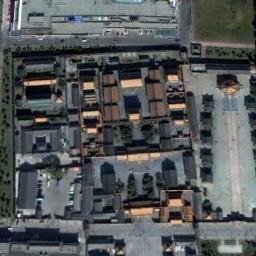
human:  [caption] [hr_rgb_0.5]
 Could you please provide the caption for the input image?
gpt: The palace is on the open place next to some buildings .

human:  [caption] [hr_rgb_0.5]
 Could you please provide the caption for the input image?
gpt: Many buildings of different shapes are in the palace .

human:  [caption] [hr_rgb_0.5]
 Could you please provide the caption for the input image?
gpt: The roofs of palaces are all red .

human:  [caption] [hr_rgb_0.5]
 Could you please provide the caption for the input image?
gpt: The palace has a tower and some palaces of different sizes and colors .

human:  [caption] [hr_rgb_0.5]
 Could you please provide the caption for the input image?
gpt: There are black buildings and brown buildings in the palace .